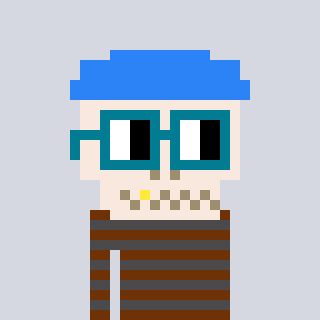
a pixel art character with square dark green glasses, a skeleton-hat-shaped head and a grayscale-colored body on a cool background